Chest X-ray. View position: PA
Patient age: 18
Patient sex: M
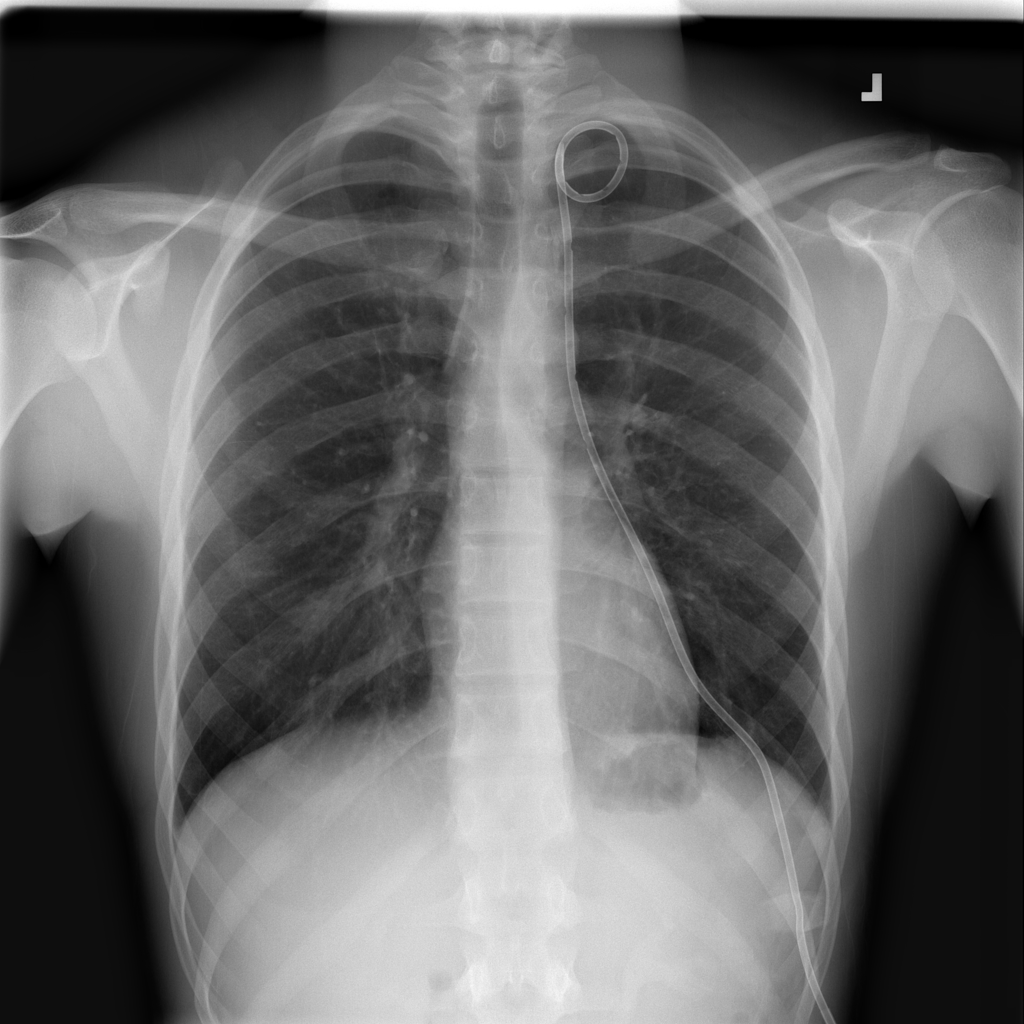
Finding: Pneumothorax